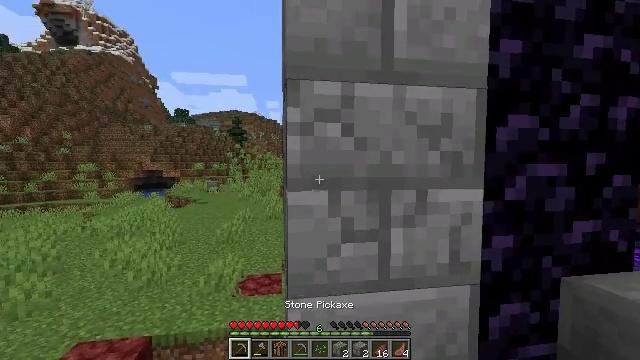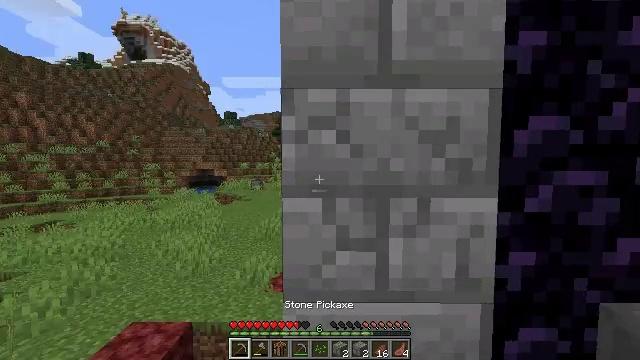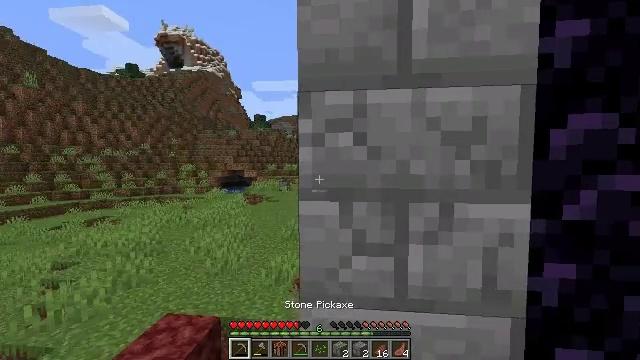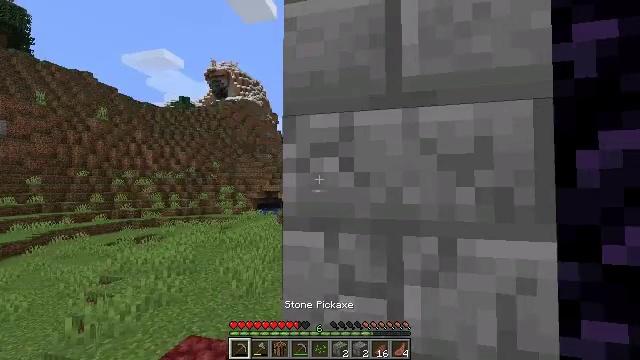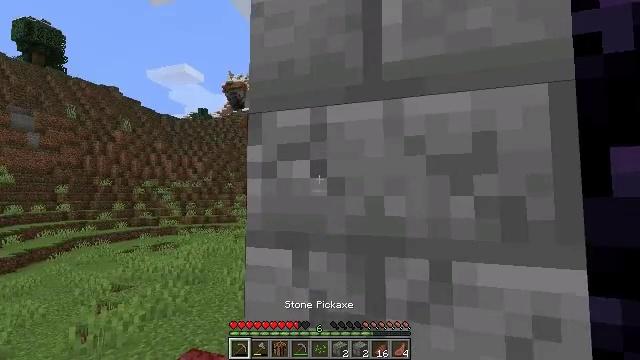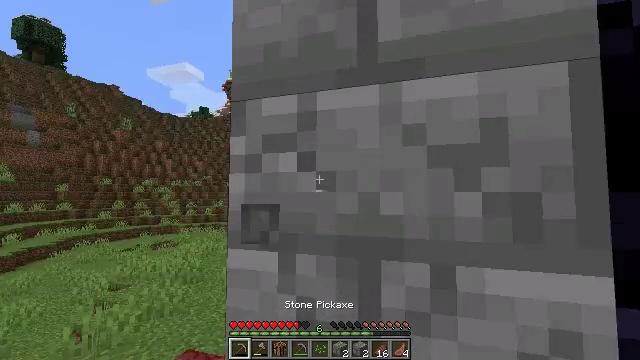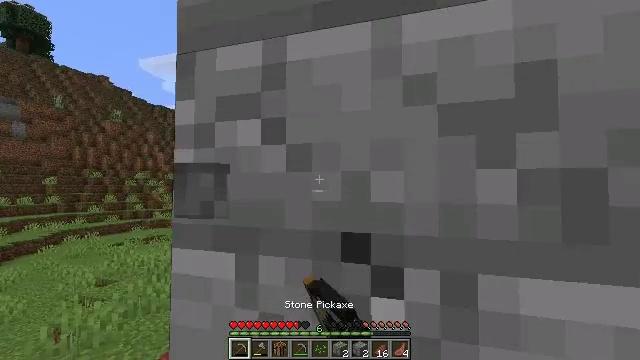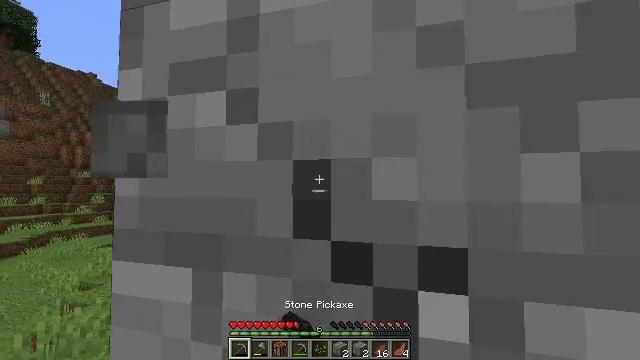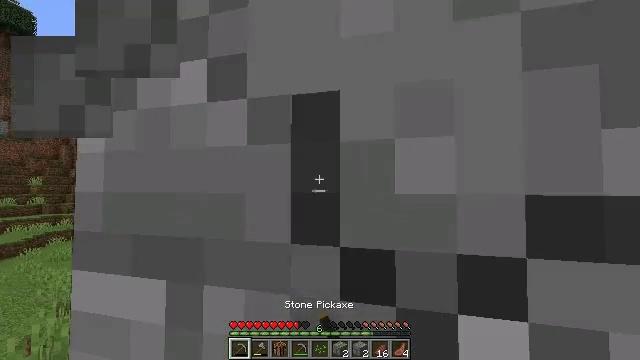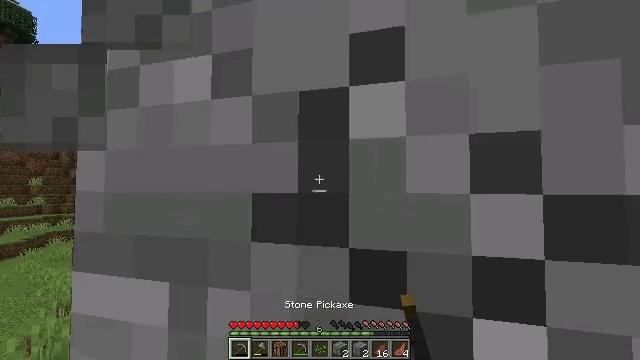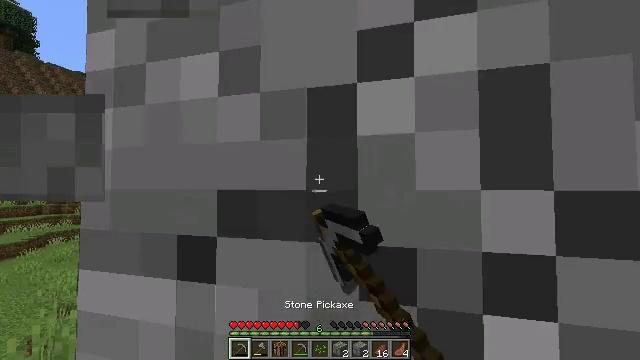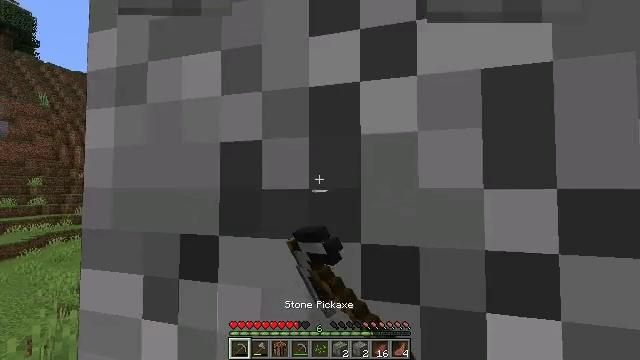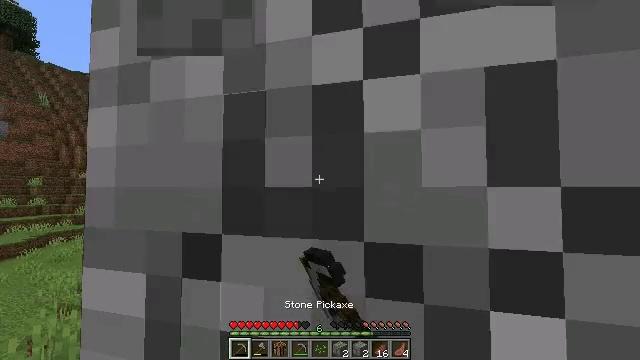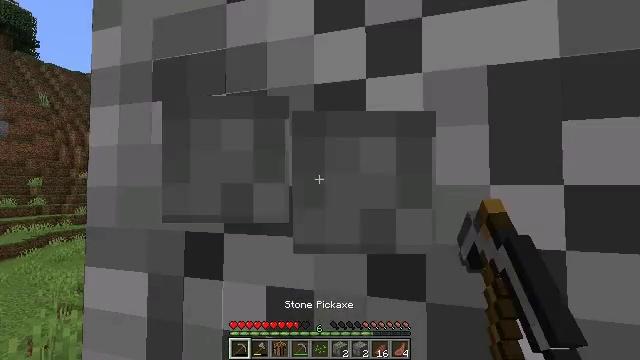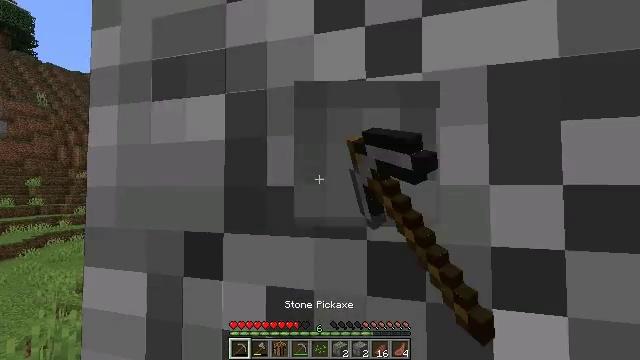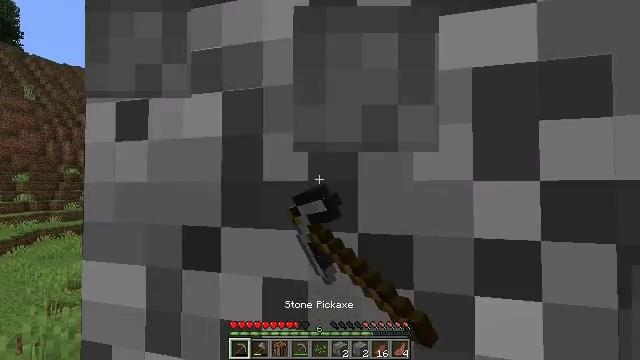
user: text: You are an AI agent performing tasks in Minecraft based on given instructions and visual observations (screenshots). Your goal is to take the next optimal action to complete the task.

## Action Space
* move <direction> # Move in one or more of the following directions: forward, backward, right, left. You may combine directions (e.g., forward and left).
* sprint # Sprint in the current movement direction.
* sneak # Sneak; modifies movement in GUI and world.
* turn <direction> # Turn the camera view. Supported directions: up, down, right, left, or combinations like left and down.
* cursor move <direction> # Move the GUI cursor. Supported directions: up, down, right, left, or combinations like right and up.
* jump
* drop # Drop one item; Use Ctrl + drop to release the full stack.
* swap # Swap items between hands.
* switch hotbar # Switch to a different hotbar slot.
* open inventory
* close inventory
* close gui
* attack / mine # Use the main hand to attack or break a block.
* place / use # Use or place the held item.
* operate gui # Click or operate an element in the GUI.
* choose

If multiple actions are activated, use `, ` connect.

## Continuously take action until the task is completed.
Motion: motion action
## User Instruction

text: Attack the cracked stone bricks to reclaim them.
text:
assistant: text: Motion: move right, turn left
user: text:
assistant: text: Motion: move forward and move right, turn left
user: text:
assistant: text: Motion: move forward and move right, turn left and up
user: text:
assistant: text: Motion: move forward, turn left and up
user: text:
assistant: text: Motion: move forward, attack / mine
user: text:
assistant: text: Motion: move forward, turn right and down, attack / mine
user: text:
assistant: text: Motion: turn right, attack / mine
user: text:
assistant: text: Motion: attack / mine
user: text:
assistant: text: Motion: attack / mine
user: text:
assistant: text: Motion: attack / mine
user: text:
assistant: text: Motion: attack / mine
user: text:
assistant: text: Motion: attack / mine
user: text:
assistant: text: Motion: attack / mine
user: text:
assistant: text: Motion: attack / mine
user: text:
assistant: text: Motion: move back, turn right, attack / mine
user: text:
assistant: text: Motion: move back, turn right and down, attack / mine
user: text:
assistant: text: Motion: move back, turn right and down, attack / mine
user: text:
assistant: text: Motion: turn right and down, attack / mine
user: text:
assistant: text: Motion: turn left and down, attack / mine
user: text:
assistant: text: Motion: turn left and down, attack / mine
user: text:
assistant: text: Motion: attack / mine